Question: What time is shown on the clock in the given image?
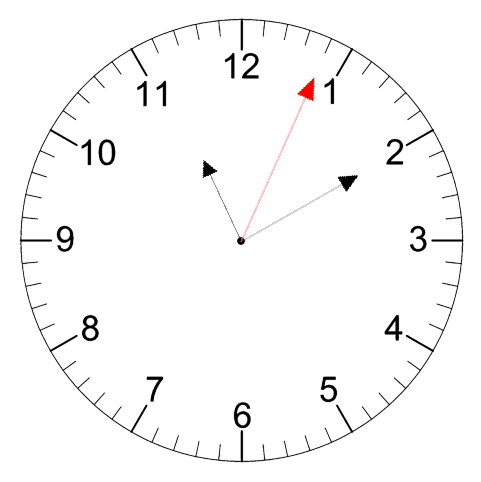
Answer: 11:10:04